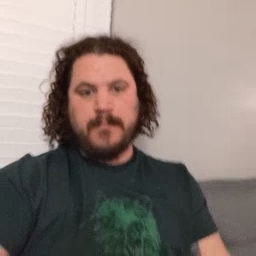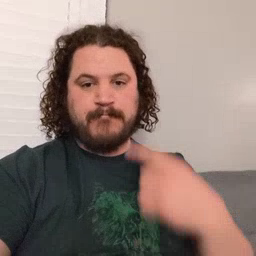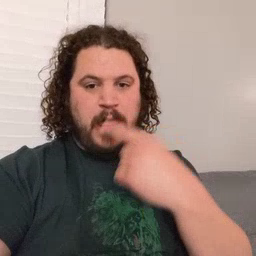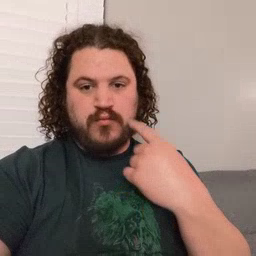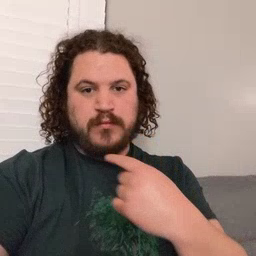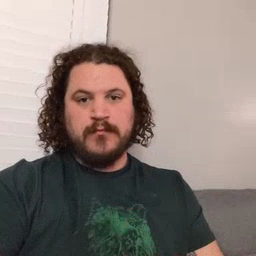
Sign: mouth